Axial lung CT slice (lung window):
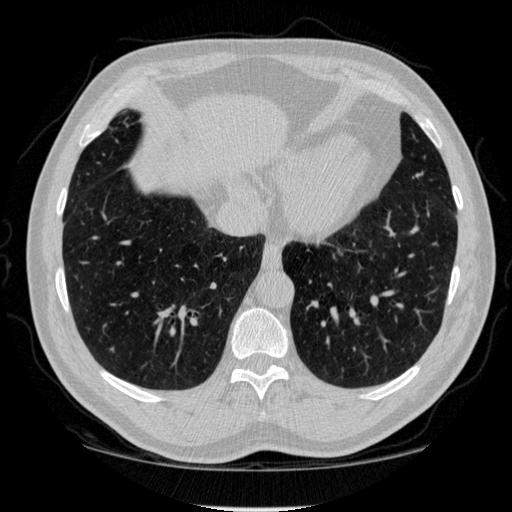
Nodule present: no